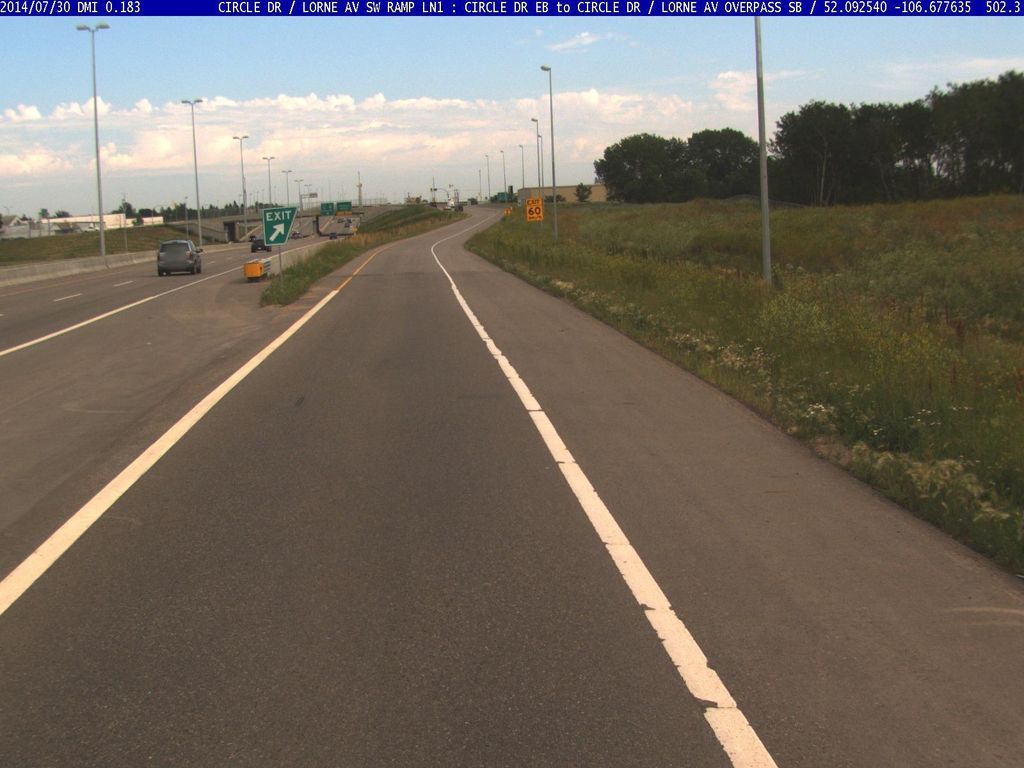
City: saskatoon